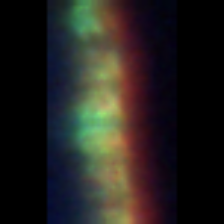
Taxon: Guinardia
Group: Diatoms